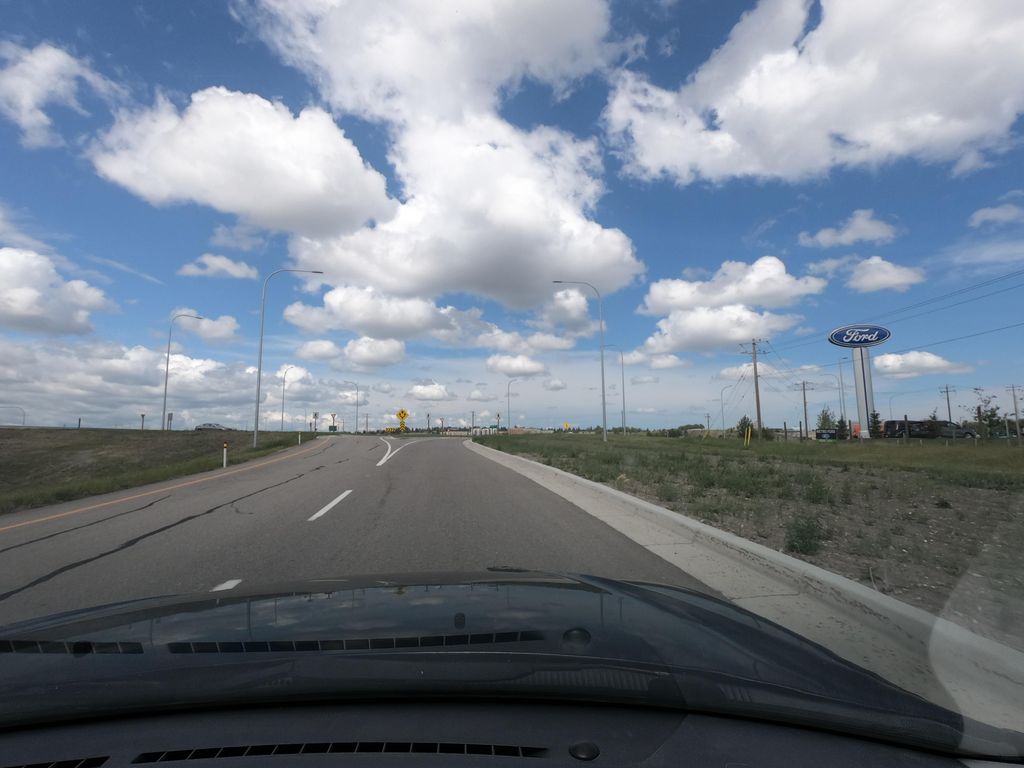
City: calgary